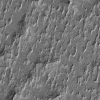
Atmospheric dust classification: not_dusty